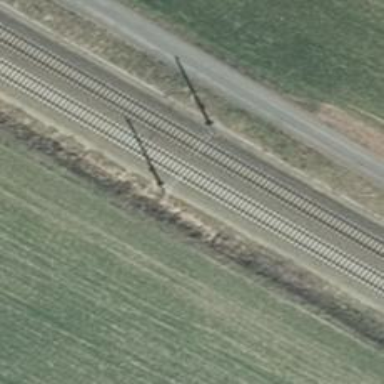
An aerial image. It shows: Milestone along the railway track with catenary mast.